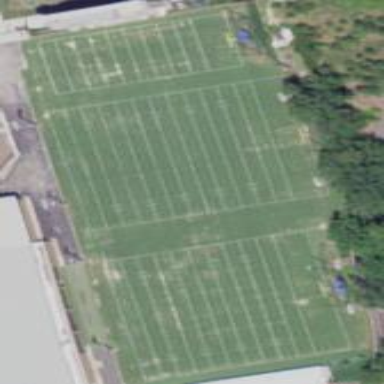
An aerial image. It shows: American football pitch for leisure and sport activities.